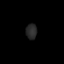
Tissue: prostate
Cell type: T cells
Senescence score: 0.7147
Nuclear area (px): 167
Mean DAPI intensity: 40.347